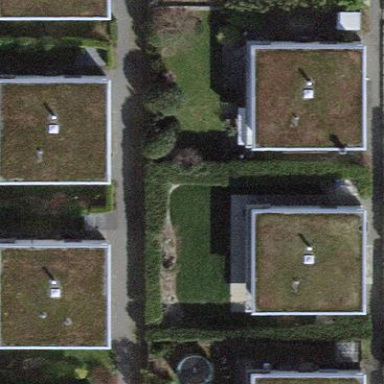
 designed for leisure activities on land."